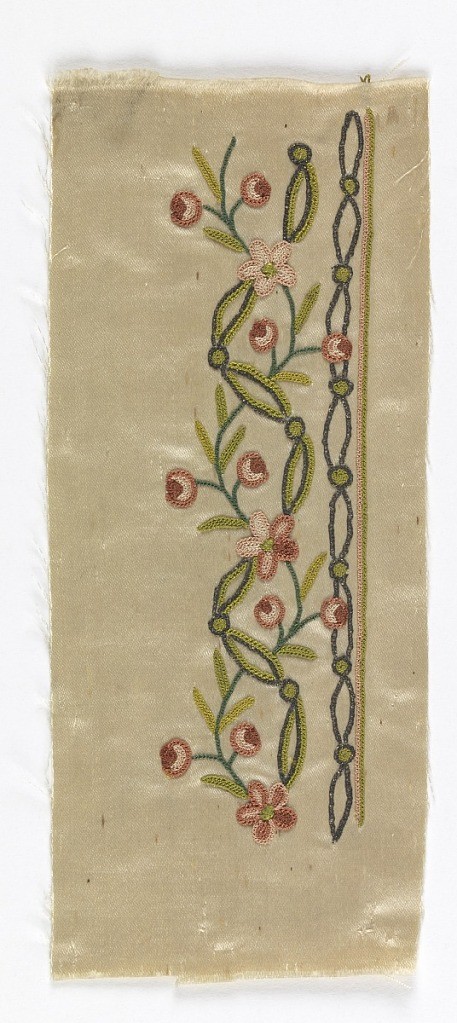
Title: Salesman's samples
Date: ca. 1770
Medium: silk Technique: embroidered in chain stitch on satin weave
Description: White satin embroidered using colored silks in designs of flowers on curving stems intertwined with ribbons or floral sprays with ribbons.